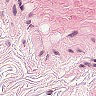
Metastatic tissue present: no